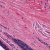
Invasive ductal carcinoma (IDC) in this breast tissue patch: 0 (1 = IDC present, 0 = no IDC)